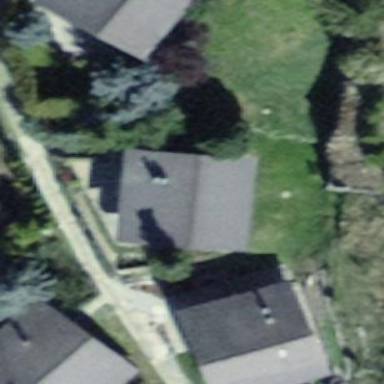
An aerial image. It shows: Detached building.